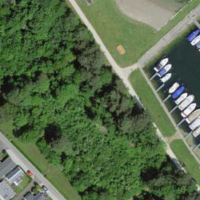
EUNIS habitat code: 41
Species observed at this site:
Certhia brachydactyla
Tachybaptus ruficollis
Corvus corone
Podiceps cristatus
Actitis hypoleucos
Fulica atra
Anas crecca
Alcedo atthis
Dendrocopos major
Turdus viscivorus
Aegithalos caudatus
Buteo buteo
Spinus spinus
Chroicocephalus ridibundus
Juglans regia
Phylloscopus collybita
Larus michahellis
Cygnus olor
Gallinula chloropus
Erithacus rubecula
Pica pica
Columba livia
Motacilla cinerea
Cyanistes caeruleus
Anas platyrhynchos
Sturnus vulgaris
Aythya ferina
Aythya fuligula
Fringilla coelebs
Passer domesticus
Mareca penelope
Turdus merula
Phalacrocorax carbo
Mareca strepera
Parus major
Mergus merganser
Milvus milvus
Accipiter nisus